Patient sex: M
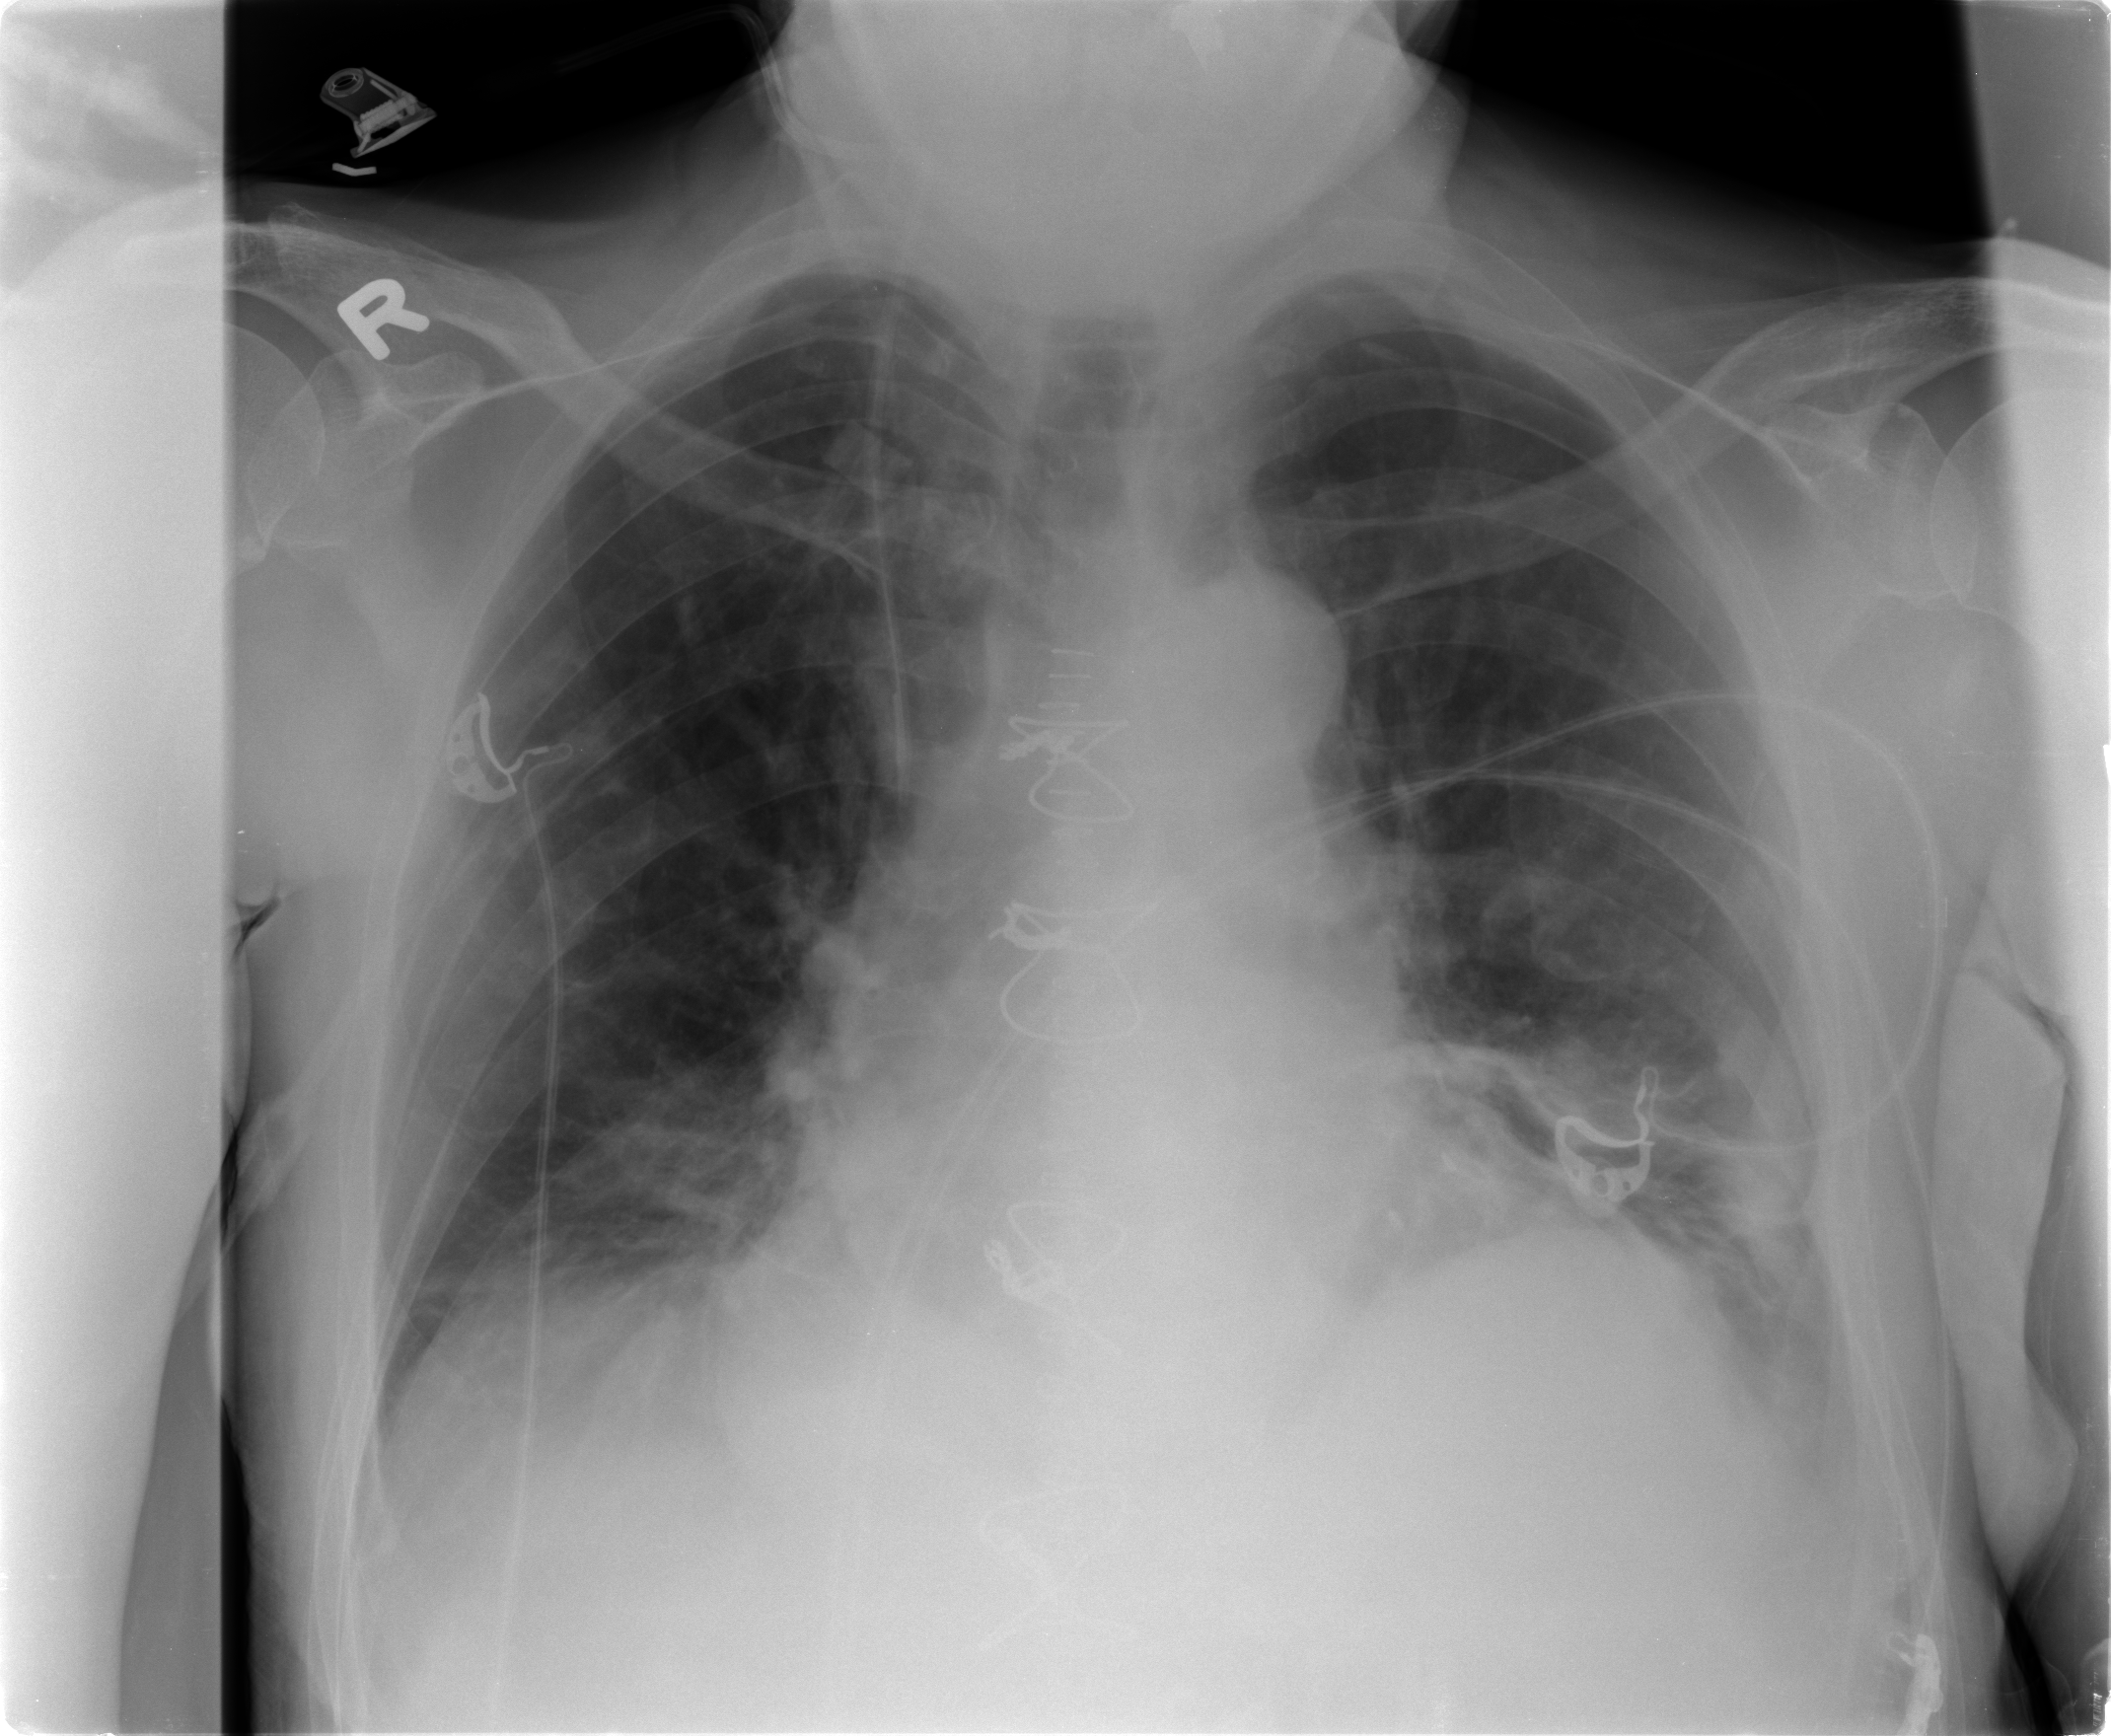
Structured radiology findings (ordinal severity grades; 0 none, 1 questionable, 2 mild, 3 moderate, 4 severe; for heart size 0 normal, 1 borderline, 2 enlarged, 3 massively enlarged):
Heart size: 2
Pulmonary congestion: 2
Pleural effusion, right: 0
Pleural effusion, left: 1
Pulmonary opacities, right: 1
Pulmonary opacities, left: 2
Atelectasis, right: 2
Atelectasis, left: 2